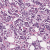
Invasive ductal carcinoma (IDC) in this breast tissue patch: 1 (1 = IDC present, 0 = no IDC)